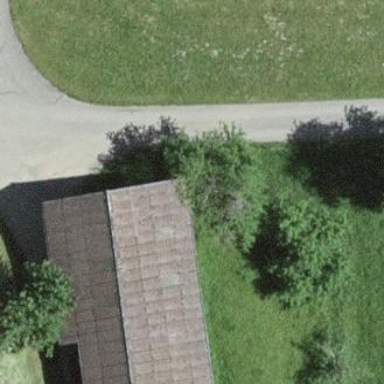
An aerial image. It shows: Shed.